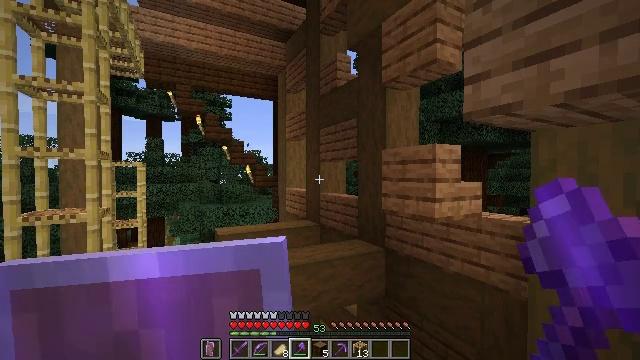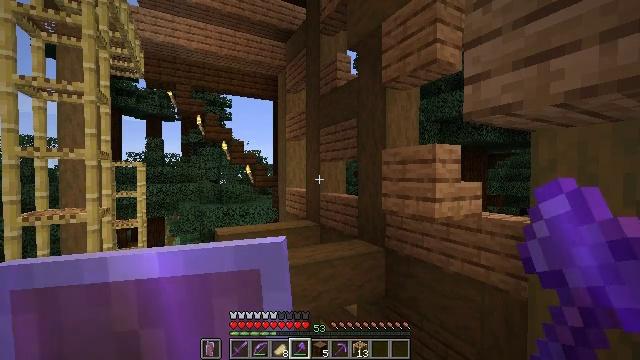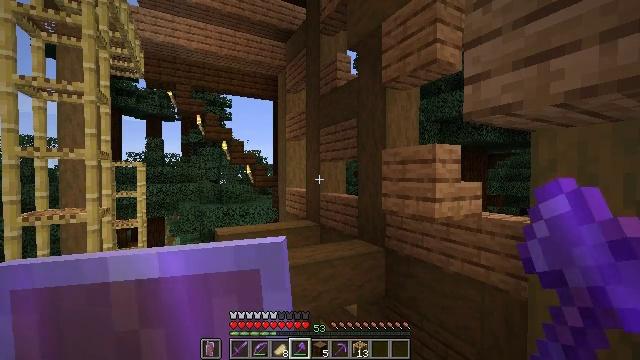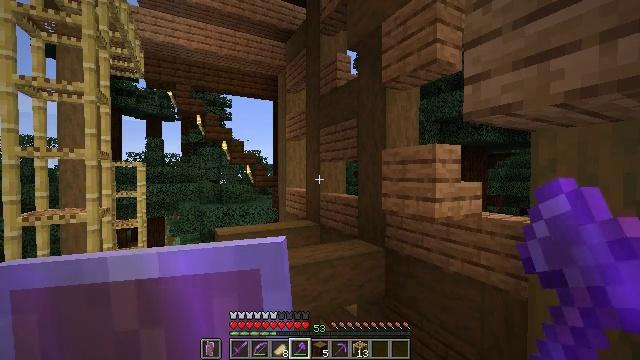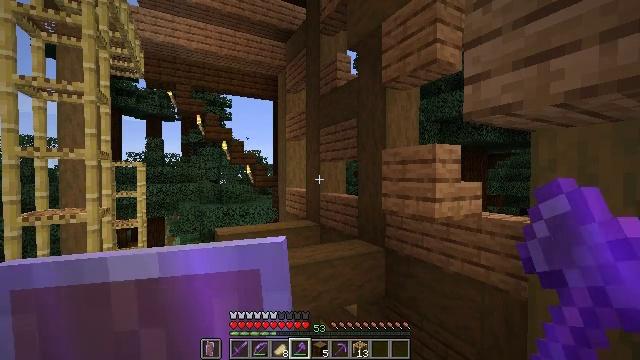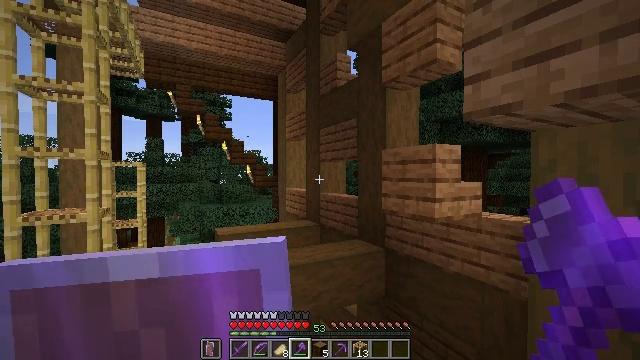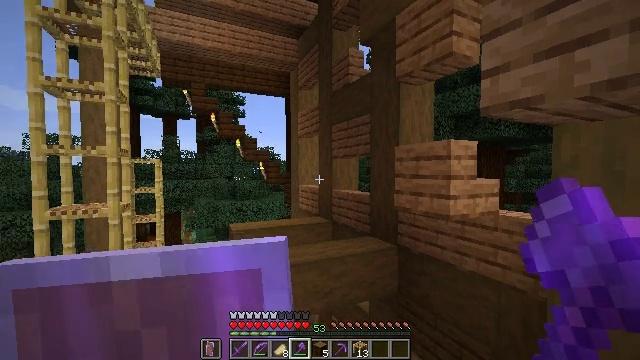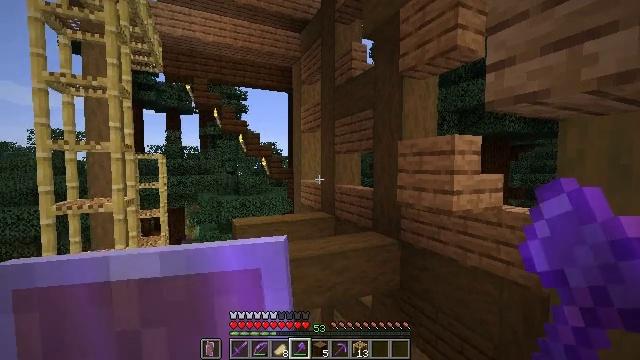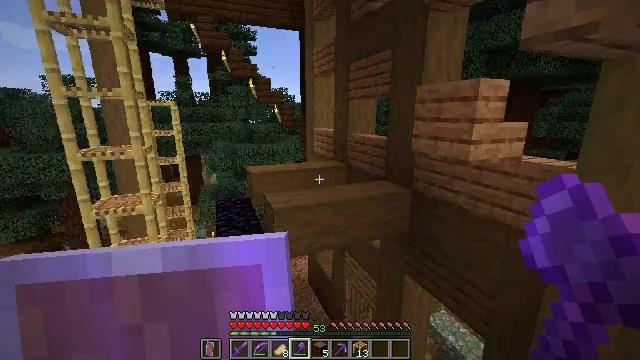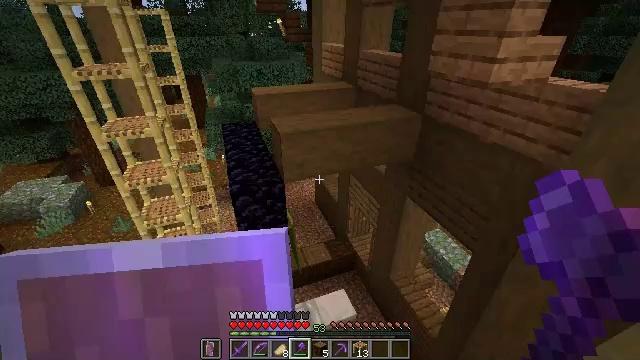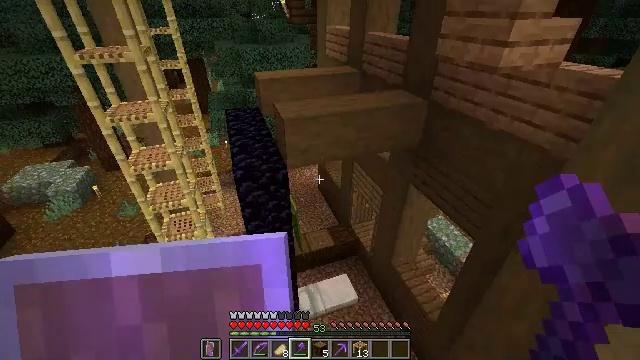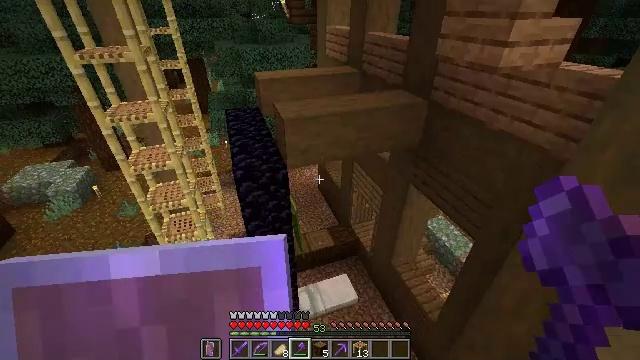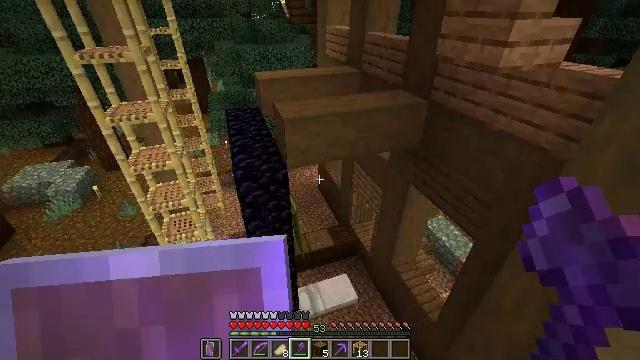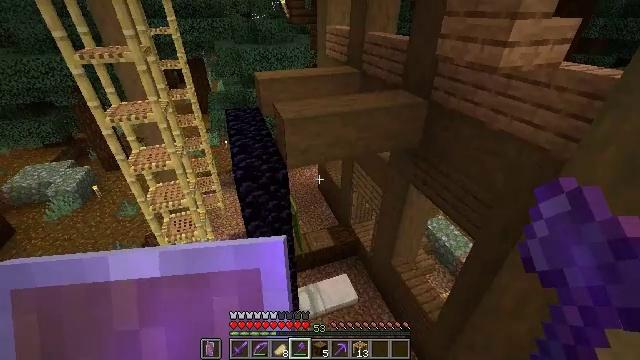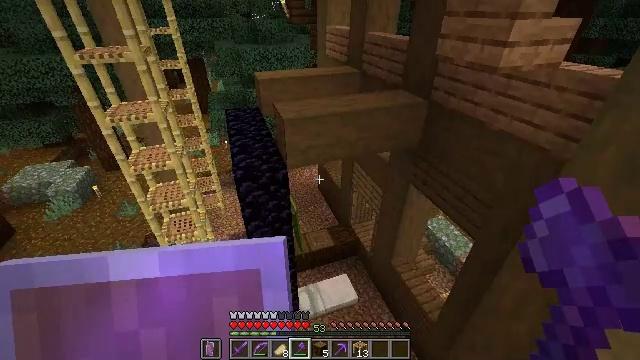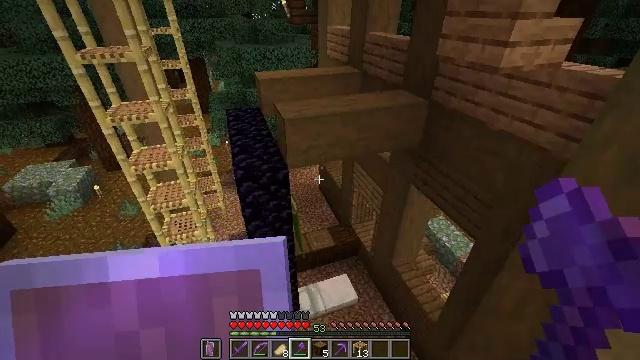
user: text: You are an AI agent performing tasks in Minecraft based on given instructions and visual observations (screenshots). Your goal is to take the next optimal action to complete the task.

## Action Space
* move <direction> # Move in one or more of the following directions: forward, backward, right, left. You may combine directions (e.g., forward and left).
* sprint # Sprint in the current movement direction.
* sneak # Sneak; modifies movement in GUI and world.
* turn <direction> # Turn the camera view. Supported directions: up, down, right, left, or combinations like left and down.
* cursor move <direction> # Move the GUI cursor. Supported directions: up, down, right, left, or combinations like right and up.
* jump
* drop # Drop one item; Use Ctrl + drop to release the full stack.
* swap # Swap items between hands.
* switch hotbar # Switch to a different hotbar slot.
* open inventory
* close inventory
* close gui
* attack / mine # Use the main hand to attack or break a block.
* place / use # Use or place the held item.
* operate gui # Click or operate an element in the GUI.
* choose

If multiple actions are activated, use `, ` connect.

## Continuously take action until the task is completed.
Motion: motion action
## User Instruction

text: Collect scaffolding blocks.
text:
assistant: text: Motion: no_op
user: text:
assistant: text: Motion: no_op
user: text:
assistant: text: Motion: no_op
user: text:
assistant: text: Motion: no_op
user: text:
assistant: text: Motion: no_op
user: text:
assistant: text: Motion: turn left
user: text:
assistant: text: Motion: turn down
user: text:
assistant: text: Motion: turn left and down
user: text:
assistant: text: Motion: turn left and down
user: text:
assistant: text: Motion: turn down
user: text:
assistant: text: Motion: no_op
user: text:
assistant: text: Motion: no_op
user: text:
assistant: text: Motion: no_op
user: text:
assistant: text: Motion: no_op
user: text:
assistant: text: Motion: no_op
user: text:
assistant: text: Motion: no_op
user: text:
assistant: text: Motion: turn left and up
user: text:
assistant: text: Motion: turn left and up
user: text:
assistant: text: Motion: turn left
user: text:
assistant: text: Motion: turn left
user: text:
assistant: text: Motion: no_op
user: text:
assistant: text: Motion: no_op
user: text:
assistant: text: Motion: no_op
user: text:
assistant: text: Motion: no_op
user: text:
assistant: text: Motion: no_op
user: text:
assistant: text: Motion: no_op
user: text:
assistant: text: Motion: turn left and down
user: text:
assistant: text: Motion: turn left and down
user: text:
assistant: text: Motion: no_op
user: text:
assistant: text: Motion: no_op